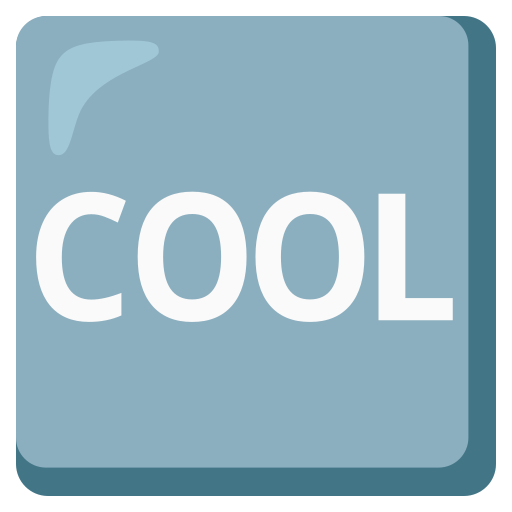
Emoji: 🆒